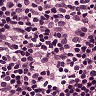
Metastatic tissue present: no